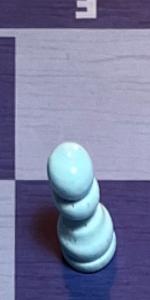
Label: Pawn_White